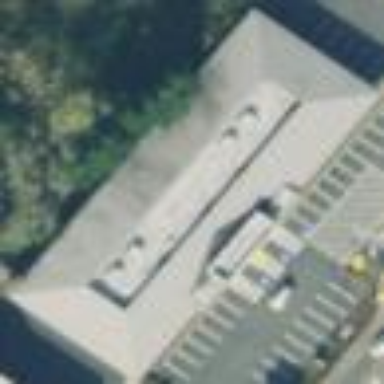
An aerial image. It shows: Building.